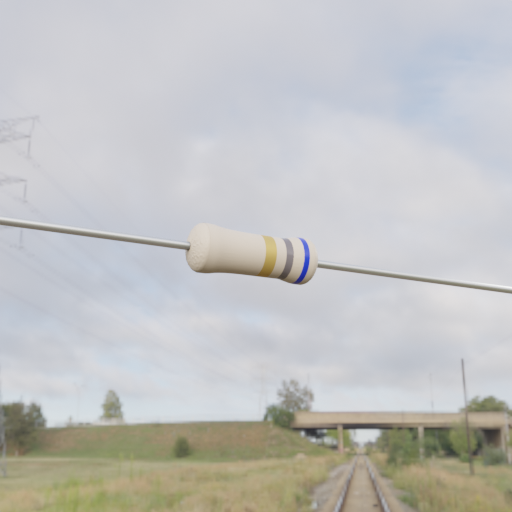
Resistor colour bands (in order): gold, gray, blue